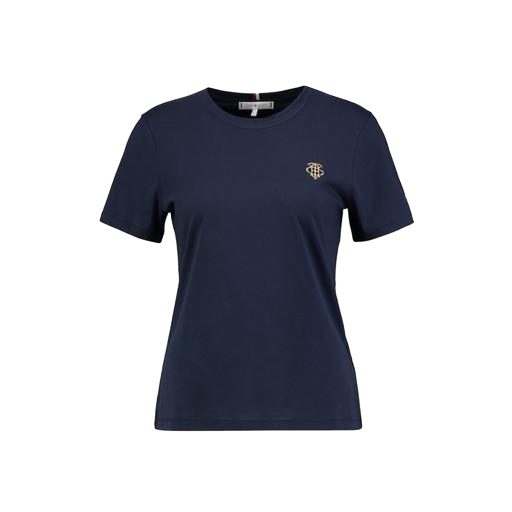
regular t-shirt, mid t-shirt, slim crew tee, white background